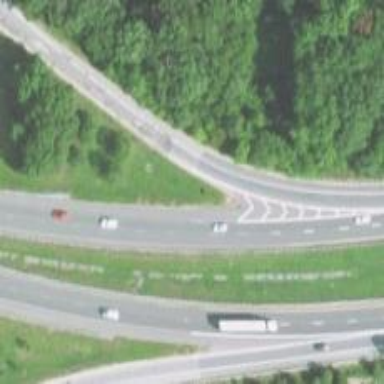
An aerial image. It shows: Asphalt motorway link.